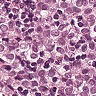
Metastatic tissue present: yes